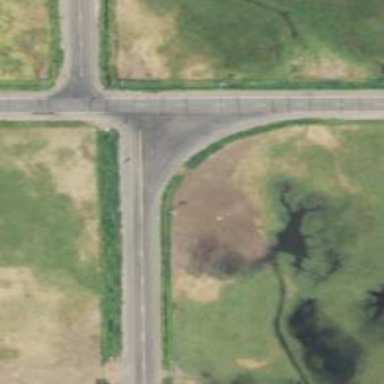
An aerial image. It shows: Tertiary link road with asphalt surface.